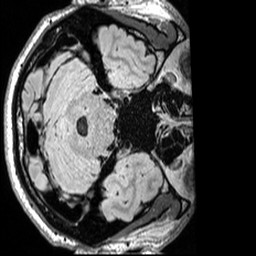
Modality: FLAIR
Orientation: axial
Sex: male